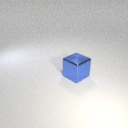
large blue metal cube